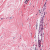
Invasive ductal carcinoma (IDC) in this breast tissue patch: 0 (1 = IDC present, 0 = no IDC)